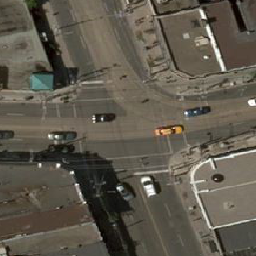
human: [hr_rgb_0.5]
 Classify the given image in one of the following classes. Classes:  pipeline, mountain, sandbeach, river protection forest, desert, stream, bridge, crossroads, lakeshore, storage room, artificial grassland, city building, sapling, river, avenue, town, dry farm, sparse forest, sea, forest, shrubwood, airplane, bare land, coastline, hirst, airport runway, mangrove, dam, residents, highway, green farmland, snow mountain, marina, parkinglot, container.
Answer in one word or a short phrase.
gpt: crossroads